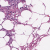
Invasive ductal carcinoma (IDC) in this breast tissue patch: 1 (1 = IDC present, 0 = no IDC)